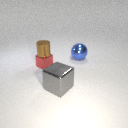
small red metal cube below small brown metal cylinder